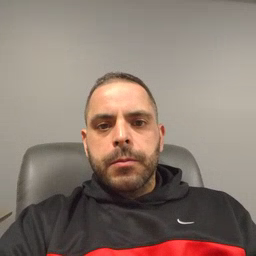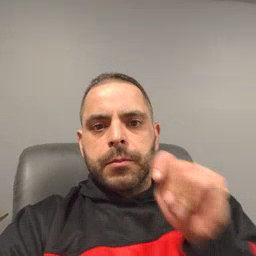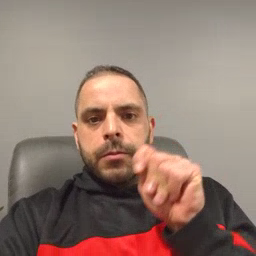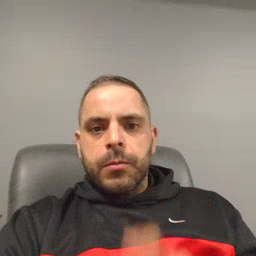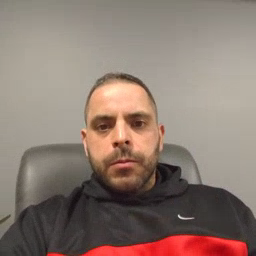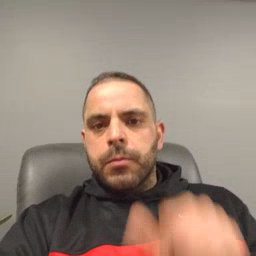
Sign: potty